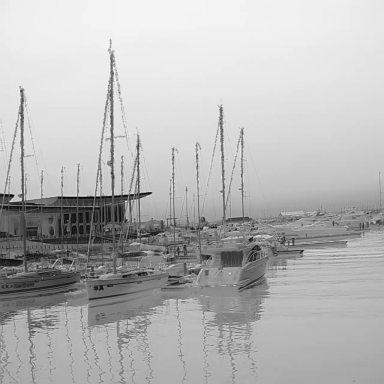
There are three sailboats in the infrared image.